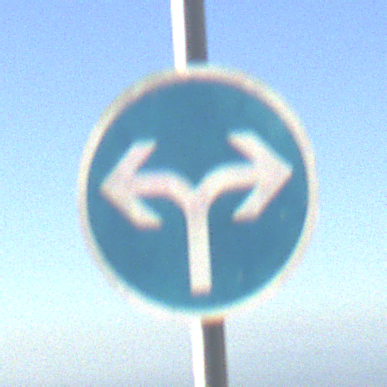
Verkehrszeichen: VorgeschriebeneFahrtrichtungRechtsOderLinks
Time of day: SunriseSunset
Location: Outdoor (Nature)
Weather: PartlyCloudy
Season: NotSpecified
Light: Natural